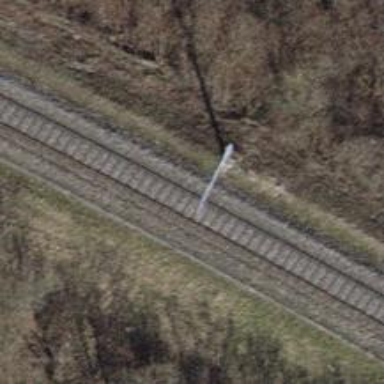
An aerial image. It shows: Single railway track with electrified contact line.